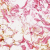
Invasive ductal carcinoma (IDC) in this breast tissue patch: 0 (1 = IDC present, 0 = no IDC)